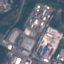
Land use / land cover class: Industrial